Question: I'm facing a simple problem here that I can't solve, I have this query:
'''
SELECT
MIN(TEA_InicioTarefa),
PFJ_Id_Analista,
ATC_Id,
SRV_Id
FROM
dbo.TarefaEtapaAreaTecnica
INNER JOIN Tarefa t ON t.TRF_Id = TarefaEtapaAreaTecnica.TRF_Id
WHERE SRV_Id = 88
GROUP BY SRV_Id, ATC_Id, PFJ_Id_Analista
ORDER BY ATC_Id ASC
'''
It returns me this:

I was able to group it a little with GROUP BY SRV_Id, ATC_Id, PFJ_Id_Analista that gave me these 8 records, but as you can see some PFJ_Id_Analista are different.
What I want is to select only the early date of each SRV_Id and ATC_Id, the PFJ_Id_Analista don't need to grup, if I remove PFJ_Id_Analista from the grouping the query works, but I need the column.
For eg.: between row number 2 and 3 I want only the early date, so it will be row 2. The same goes for rows 5 to 8, I want only row 6.
DDL for TarefaEtapaAreaTecnica (important key: TRF_Id)
'''
CREATE TABLE [dbo].[TarefaEtapaAreaTecnica](
[TEA_Id] [int] IDENTITY(1,1) NOT NULL,
**[TRF_Id] [int] NOT NULL,**
[ETS_Id] [int] NOT NULL,
[ATC_Id] [int] NOT NULL,
[TEA_Revisao] [int] NOT NULL,
[PFJ_Id_Projetista] [int] NULL,
[TEA_DoctosQtd] [int] NULL,
<URL> NULL,
[PFJ_Id_Analista] [int] NULL,
<URL> NULL,
<URL> NULL,
[TEA_NcfQtd] [int] NULL,
[PAT_Id] [int] NULL
'''
DDL for Tarefa (important keys TRF_Id and SRV_Id (which I need it)):
'''
CREATE TABLE [dbo].[Tarefa](
**[TRF_Id] [int] IDENTITY(1,1) NOT FOR REPLICATION NOT NULL,**
**[SRV_Id] [int] NOT NULL,**
[TRT_Id] [int] NOT NULL,
<URL> NULL,
[TRF_Entrada] [datetime] NOT NULL,
[TRF_DoctosQtd] [int] NOT NULL,
[TRF_Devolucao] [datetime] NULL,
[TRF_NcfQtd] [int] NULL,
[TRF_EhDocInsuf] [bit] NULL,
<URL> NULL,
[TRF_AreasTrfQtd] [int] NULL,
[TRF_AreasTrfLiqQtd] [int] NULL
'''
Thanks a lot.
Based on @Gordon Linoff post:
'''
select t.TEA_InicioTarefa, t.PFJ_Id_Analista, t.ATC_Id, t.SRV_Id
from (select t.*,
row_number() over (partition by ATC_Id, SRV_Id
order by TEA_InicioTarefa) as seqnum, ta.SRV_Id
from dbo.TarefaEtapaAreaTecnica t
inner join dbo.Tarefa ta on t.TRF_Id = ta.TRF_Id
) t
where seqnum = 1 AND t.SRV_Id = 88
'''
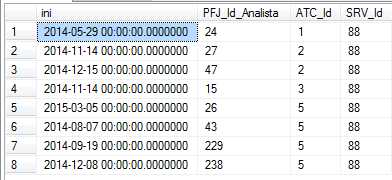
Answer: Just use window functions:
'''
select t.*
from (select t.*,
row_number() over (partition by ATC_Id, SRV_Id
order by ini) as seqnum
from dbo.TarefaEtapaAreaTecnica t
) t
where seqnum = 1;
'''
This is really an example of filtering, not aggregation. The problem is getting the right value to filter on.